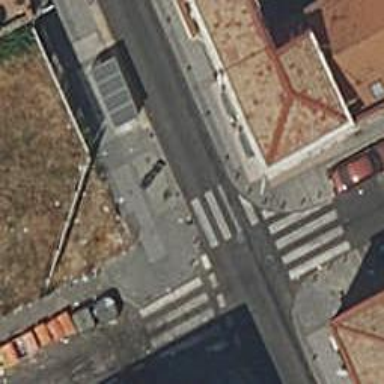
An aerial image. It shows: Uncontrolled crossing on the road.